Brain MRI, t2w sequence, axial 2D slice.
Patient: age 28, sex M, weight 78 kg, height 1.78 m
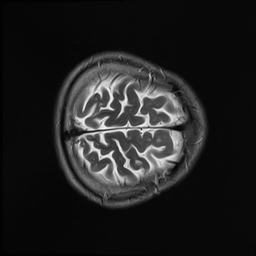